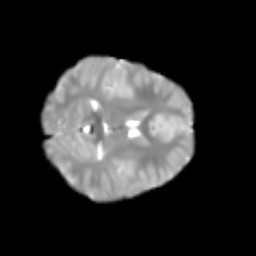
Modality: T2w
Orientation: axial
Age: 6
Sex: female
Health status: healthy